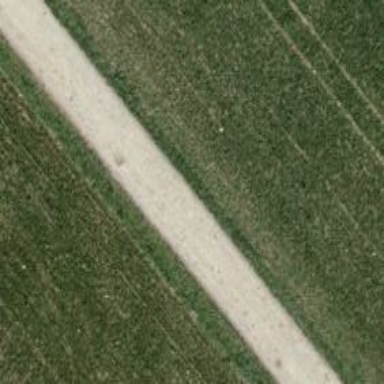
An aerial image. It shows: Well-maintained agricultural track with grade1 tracktype.